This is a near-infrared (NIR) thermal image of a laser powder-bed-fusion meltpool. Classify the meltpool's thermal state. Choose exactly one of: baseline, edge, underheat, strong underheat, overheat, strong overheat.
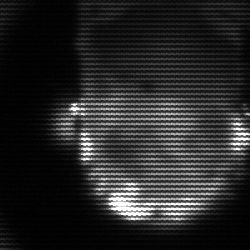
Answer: baseline